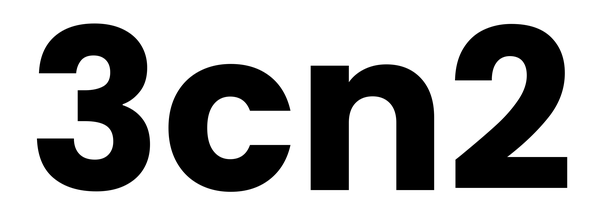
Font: Poppins-Bold